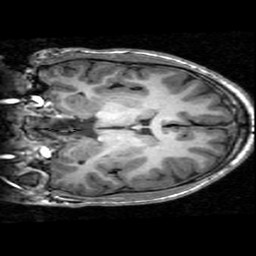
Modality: T1w
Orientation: coronal
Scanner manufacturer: ge
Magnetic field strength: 3 T
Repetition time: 0.009 s
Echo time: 0.001828 s